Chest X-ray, PA view. Patient: 37 years old, sex F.
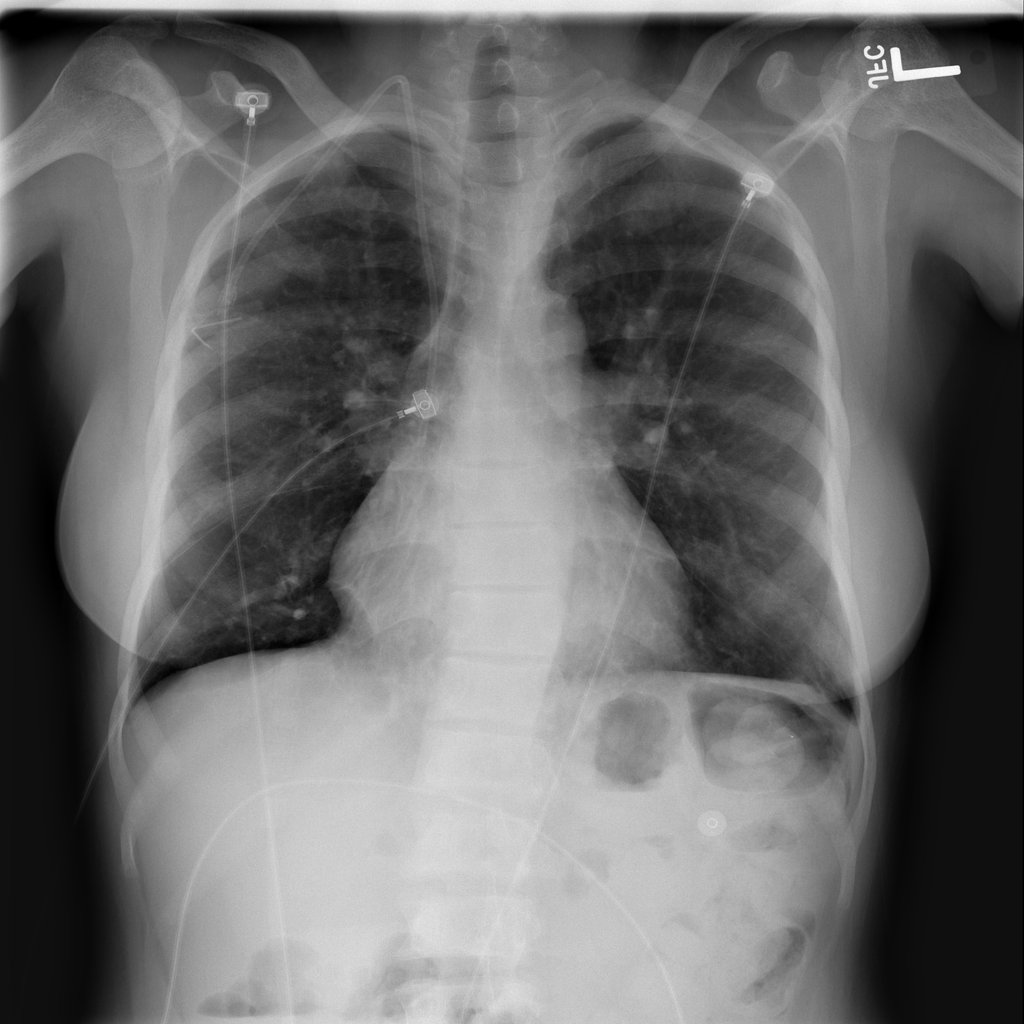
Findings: Atelectasis